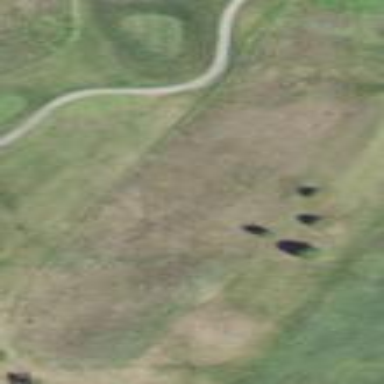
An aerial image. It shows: Rough area on grassy golf course.